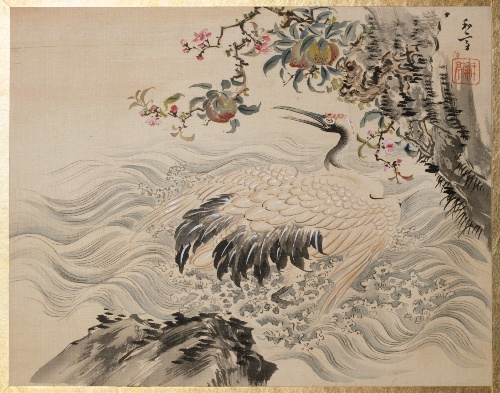
Title: 桃に鶴図|Flowers and Birds
Artist: Taki Katei
Artist bio: Japanese, 1830–1901
Date: 19th century
Object type: Album
Classification: Paintings
Medium: Album of twelve leaves; ink and color on silk
Culture: Japan
Period: Meiji period (1868–1912)
Dimensions: Each painting: 10 x 12 in. (25.4 x 30.5 cm)
Department: Asian Art
Credit line: Gift of Dr. and Mrs. Harold B. Bilsky, 1975
Accession year: 1975
Repository: Metropolitan Museum of Art, New York, NY
Tags: Cranes|Flowers